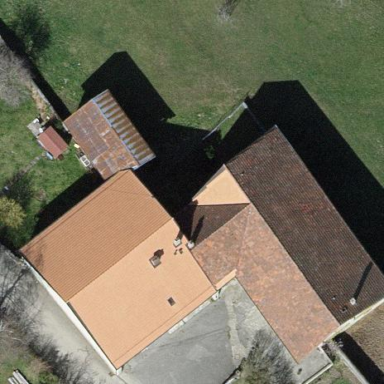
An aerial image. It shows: Simple and straightforward house.